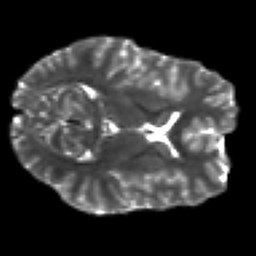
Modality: T2w
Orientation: axial
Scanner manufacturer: siemens
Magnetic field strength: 3 T
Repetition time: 7.8 s
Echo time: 0.09 s